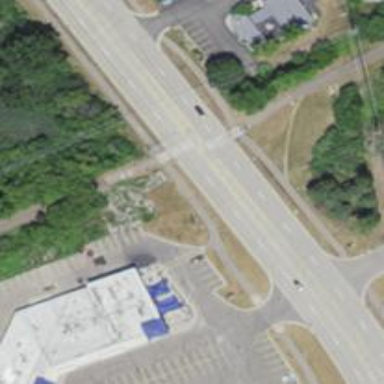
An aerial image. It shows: Marked road crossing.